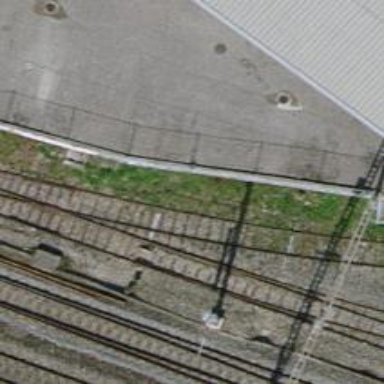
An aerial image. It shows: Single railway spur track.